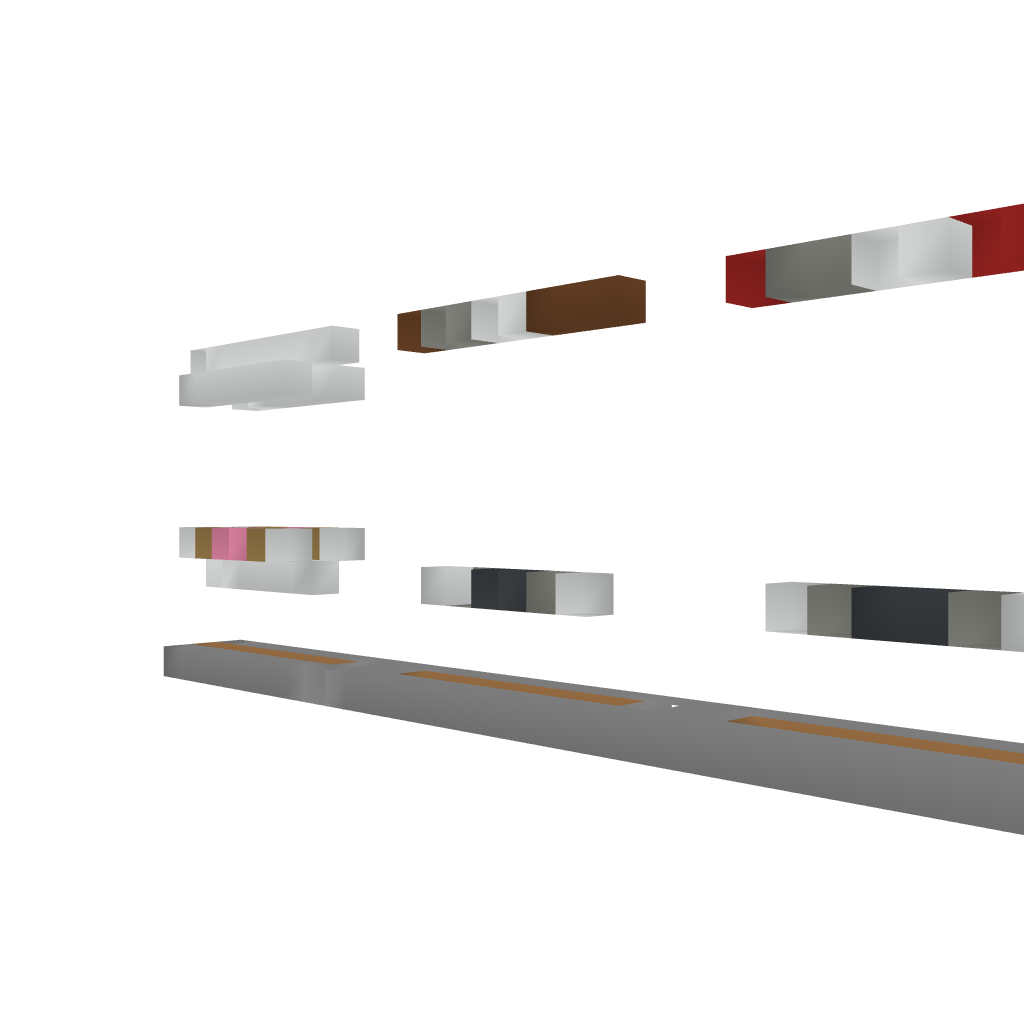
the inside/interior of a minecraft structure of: Animal Faces!